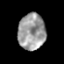
Tissue: prostate
Cell type: Myeloid cells
Senescence score: 0.3281
Nuclear area (px): 968
Mean DAPI intensity: 156.228